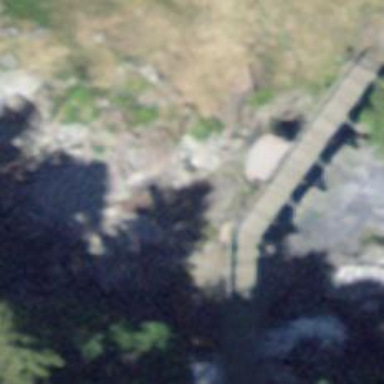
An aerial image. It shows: Path on bridge.